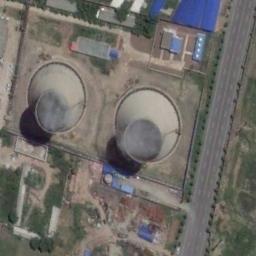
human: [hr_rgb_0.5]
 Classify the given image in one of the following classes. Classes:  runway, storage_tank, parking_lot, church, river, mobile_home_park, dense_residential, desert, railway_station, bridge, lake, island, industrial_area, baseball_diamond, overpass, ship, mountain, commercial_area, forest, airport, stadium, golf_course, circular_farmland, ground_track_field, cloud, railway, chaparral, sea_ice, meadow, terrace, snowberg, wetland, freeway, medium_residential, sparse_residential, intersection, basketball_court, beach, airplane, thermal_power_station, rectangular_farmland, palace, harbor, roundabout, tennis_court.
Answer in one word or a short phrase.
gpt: thermal_power_station